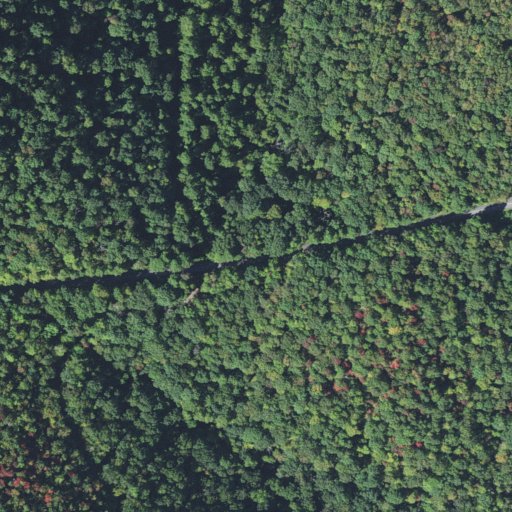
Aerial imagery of gap in North Carolina named Bent Creek Gap containing deciduous forest, open development, and mixed forest